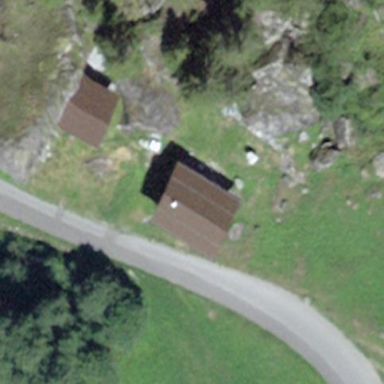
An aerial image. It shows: Isolated dwelling in the countryside.